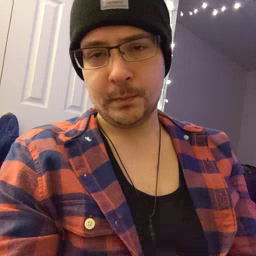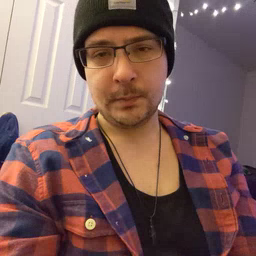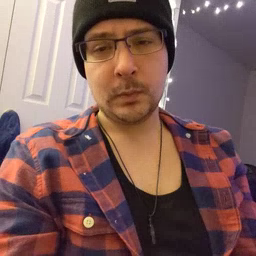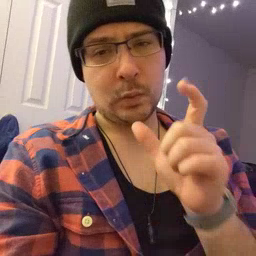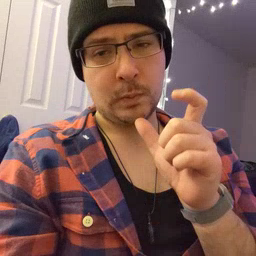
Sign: who